Interaction volume radius: 5 \u00c5
Interaction volume height: 20 \u00c5
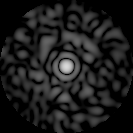
Disorder parameter: 0.8534